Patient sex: M
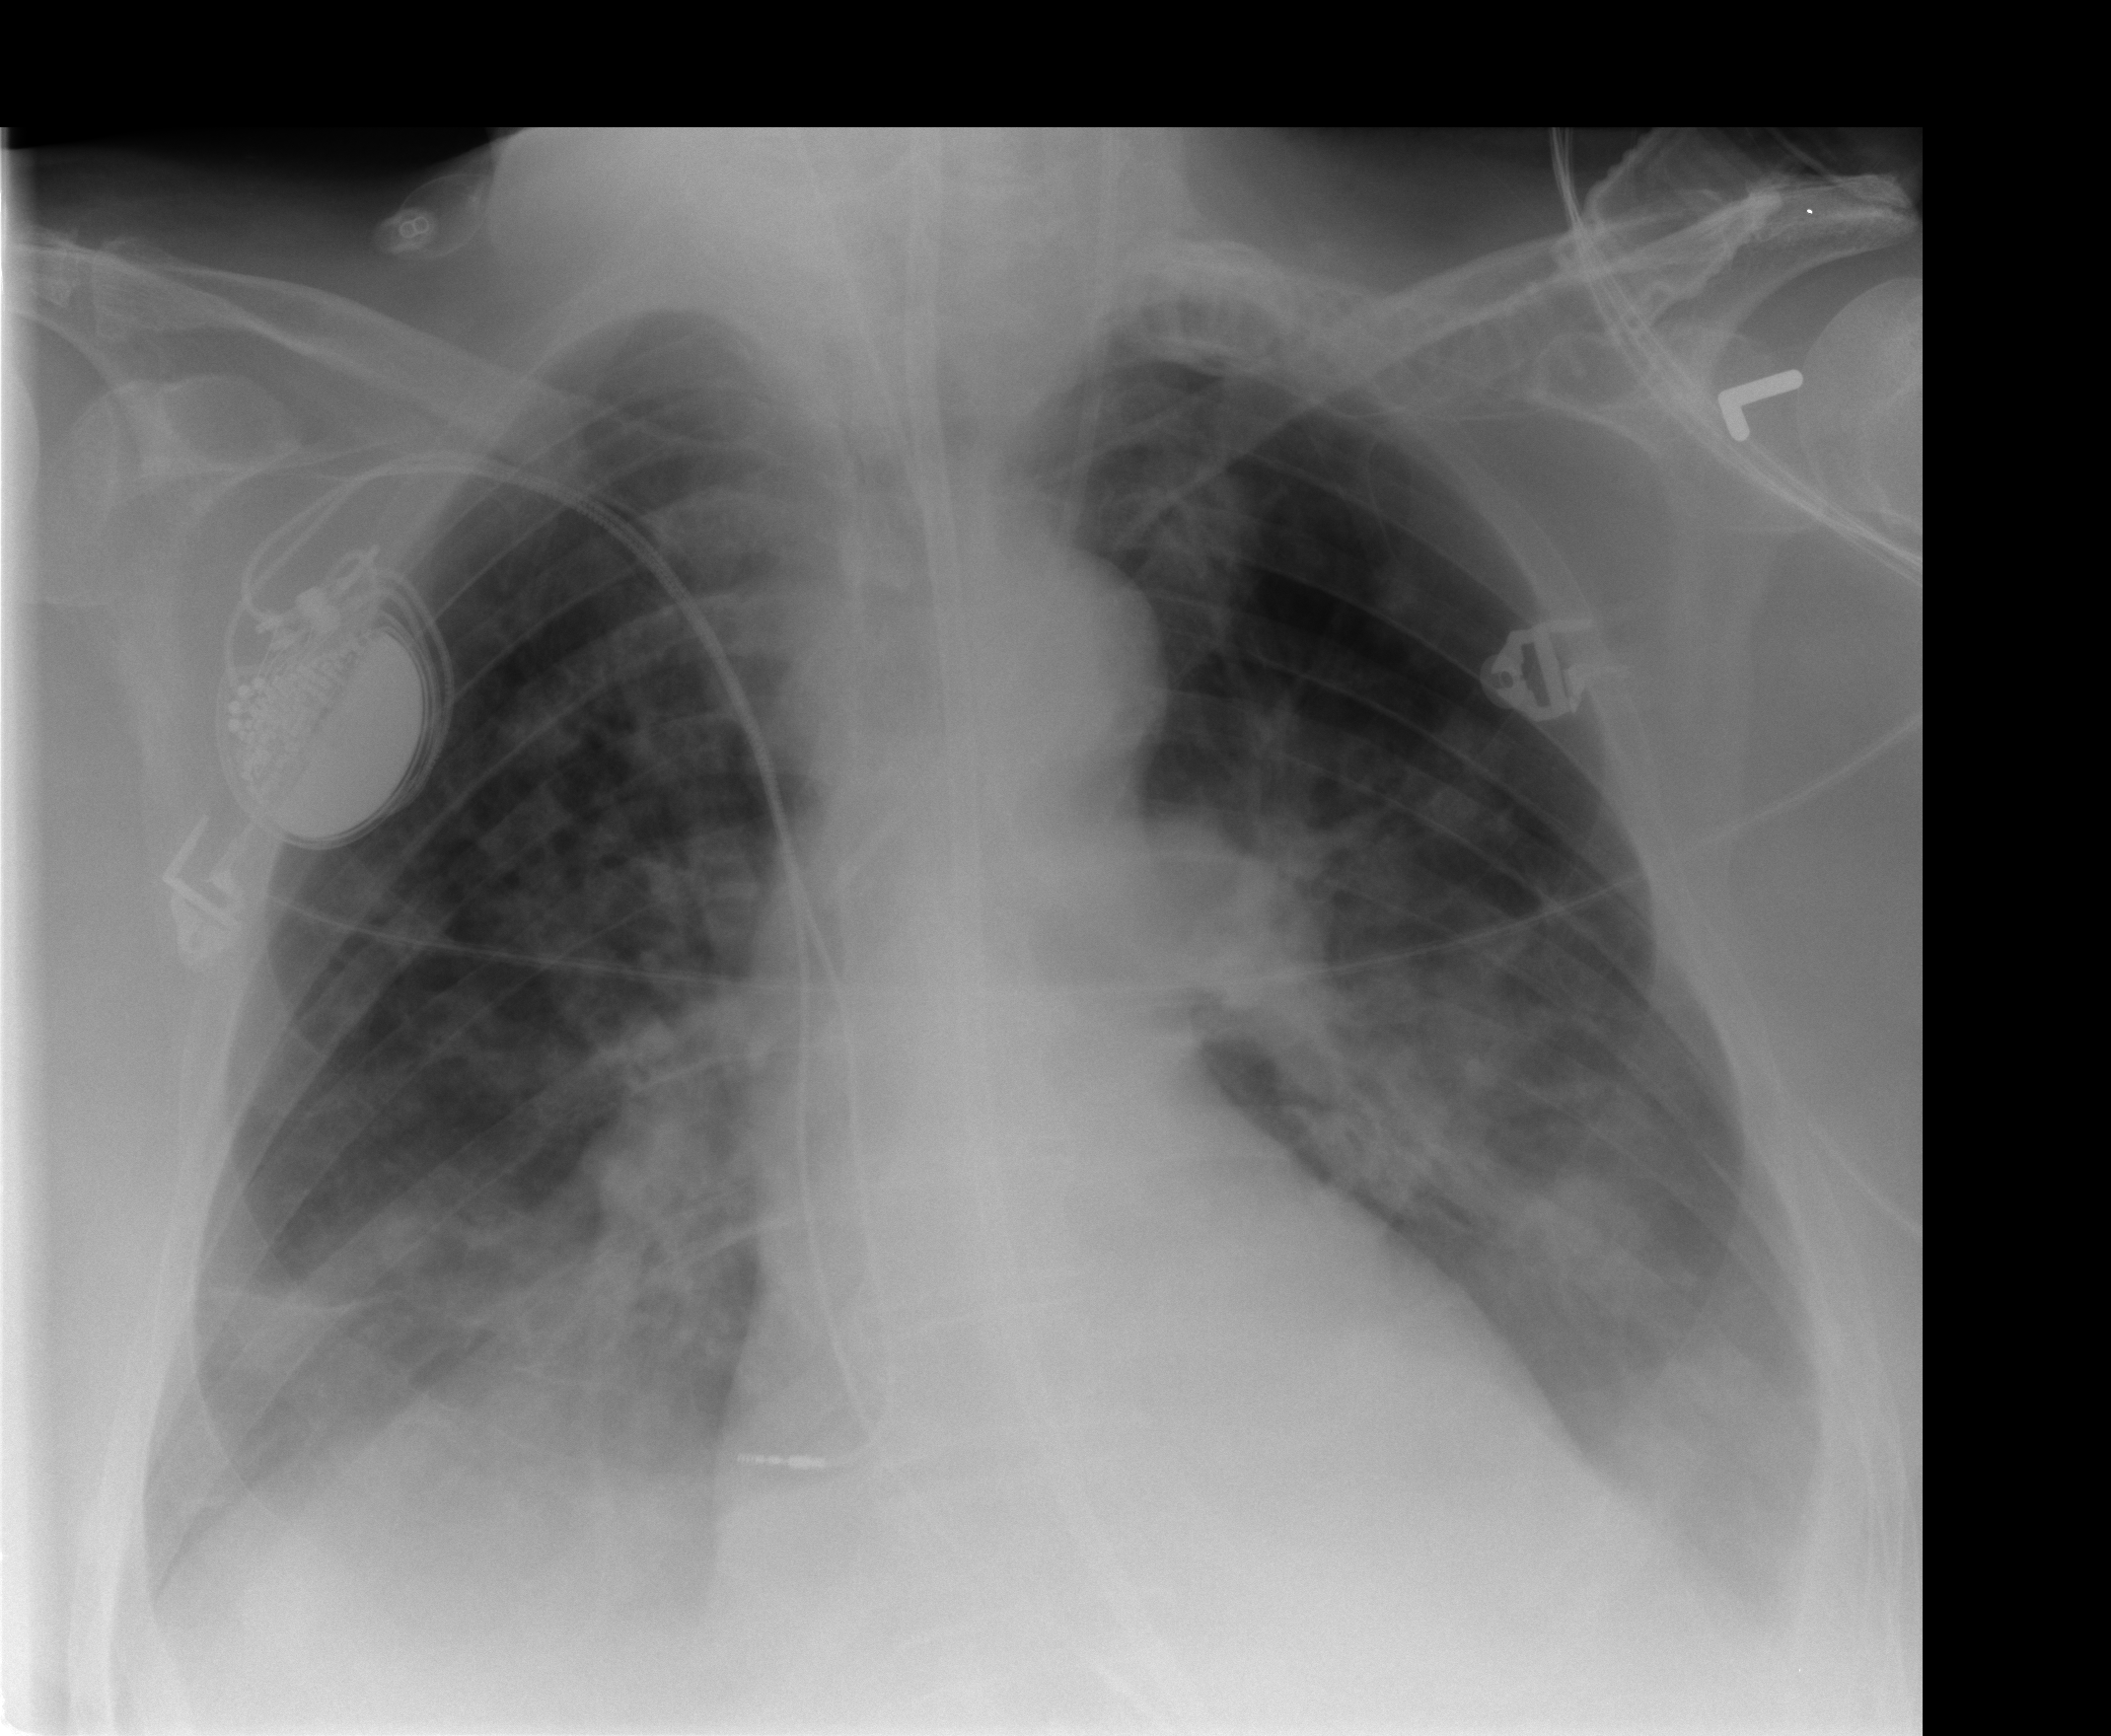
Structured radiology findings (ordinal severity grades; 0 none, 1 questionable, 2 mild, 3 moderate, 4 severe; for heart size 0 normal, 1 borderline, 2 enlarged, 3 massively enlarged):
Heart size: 1
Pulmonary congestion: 1
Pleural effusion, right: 2
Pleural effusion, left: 2
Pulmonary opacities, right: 2
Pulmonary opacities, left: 2
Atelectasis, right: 2
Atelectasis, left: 2